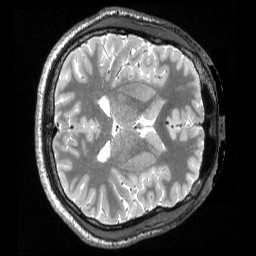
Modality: T2w
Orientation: axial
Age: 21
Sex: male
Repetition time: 3.2 s
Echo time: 0.563 s